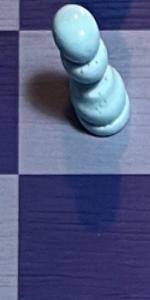
Label: Empty